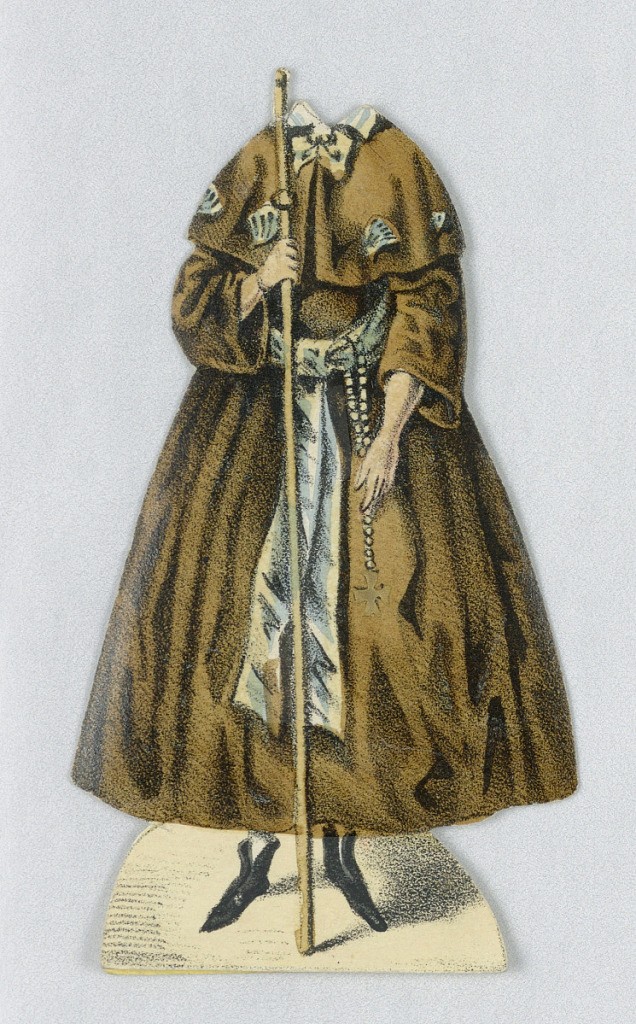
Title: Jenny Lind Paper Doll Costume, Alice from the opera "Robert der Teufel"
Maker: Jenny Lind, Swedish, 1820–1887
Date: ca. 1850
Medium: Lithograph on white wove paper
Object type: Print
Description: Paper doll costume for the figure of Jenny Lind representing the character Alice from the opera "Robert der Teufel" (Robert the Devil). Designed to be placed over the doll.